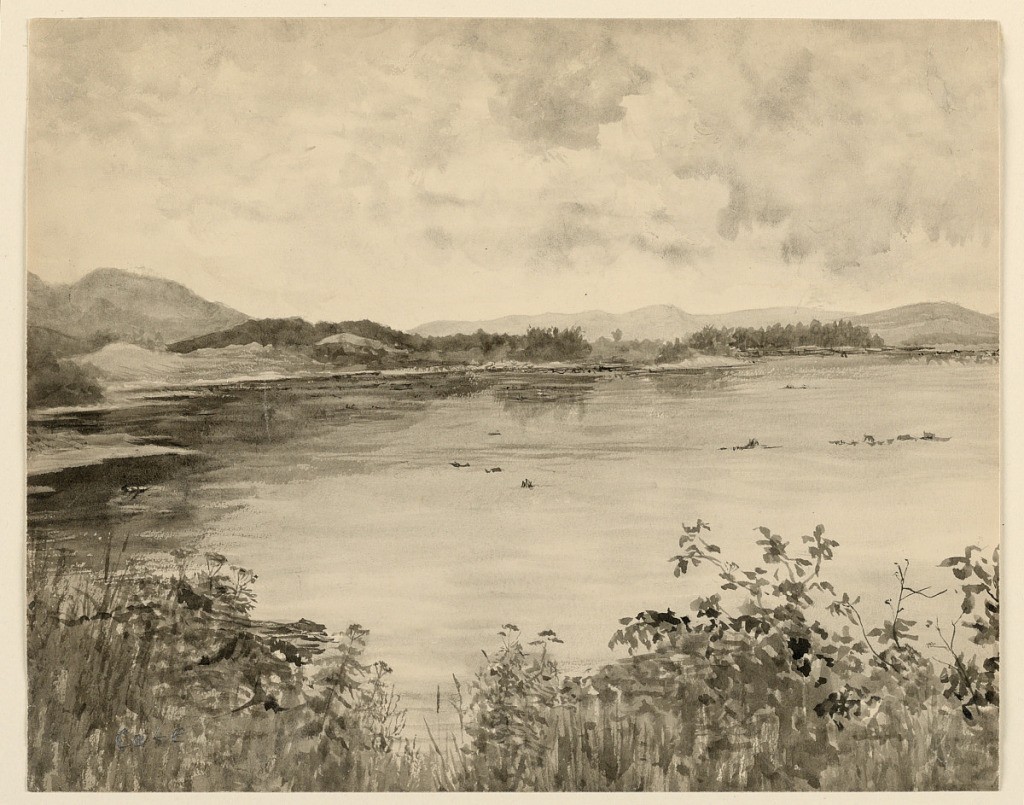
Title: New Hampshire Lake
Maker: J. Foxcroft Cole
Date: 1850–75
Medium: Brush and grey wash on paper
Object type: Drawing
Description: View looking across a small cove through low shrubbery. Rolling hills in the distance.